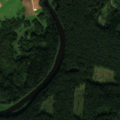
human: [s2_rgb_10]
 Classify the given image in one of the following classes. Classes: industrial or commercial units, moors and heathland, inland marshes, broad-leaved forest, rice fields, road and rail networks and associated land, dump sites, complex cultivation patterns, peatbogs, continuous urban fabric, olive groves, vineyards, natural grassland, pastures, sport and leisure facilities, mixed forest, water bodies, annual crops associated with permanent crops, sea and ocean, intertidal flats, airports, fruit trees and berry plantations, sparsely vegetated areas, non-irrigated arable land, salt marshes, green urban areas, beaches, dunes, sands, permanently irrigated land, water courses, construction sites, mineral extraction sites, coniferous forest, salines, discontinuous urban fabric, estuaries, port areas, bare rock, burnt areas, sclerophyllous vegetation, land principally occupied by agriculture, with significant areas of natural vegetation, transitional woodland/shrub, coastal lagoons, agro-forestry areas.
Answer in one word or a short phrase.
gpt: non-irrigated arable land, land principally occupied by agriculture, with significant areas of natural vegetation, coniferous forest, transitional woodland/shrub